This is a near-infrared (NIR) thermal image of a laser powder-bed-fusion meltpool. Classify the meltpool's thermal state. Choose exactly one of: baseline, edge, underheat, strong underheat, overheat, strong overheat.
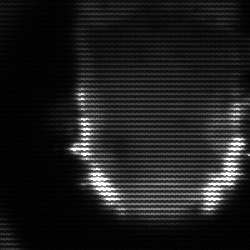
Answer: baseline